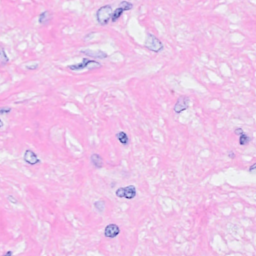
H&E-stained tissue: Breast